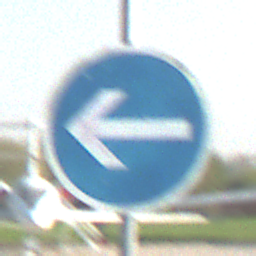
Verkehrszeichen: VorgeschriebeneFahrtrichtungHierLinks
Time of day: MorningAfternoon
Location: Outdoor (Special)
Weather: Clear
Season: NotSpecified
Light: Natural